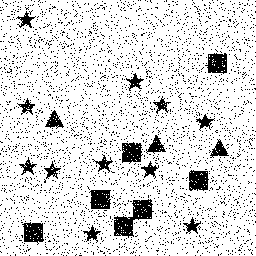
Squares: 7
Triangles: 3
Stars: 11
Total shapes: 21